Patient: sex F, age 33
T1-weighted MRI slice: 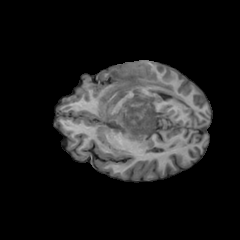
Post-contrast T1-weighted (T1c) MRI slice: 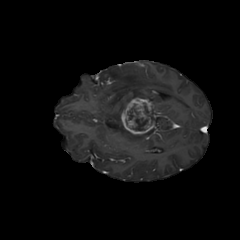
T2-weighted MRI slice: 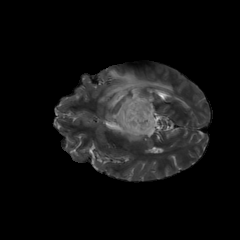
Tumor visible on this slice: yes
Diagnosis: Glioblastoma, IDH-wildtype
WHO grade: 4